Question: I tried to see if anyone had a similar question but had no luck. I've been trying to figure how to build a layout like this:

I've tried a few different layouts initially I thought table might work since it's just a 2 column table with a 2 row table on the left and a 2 x 2 row/column table on the right side, however 'TableLayout' doesn't work how I thought (I couldn't figure out how to add columns). Grid seems to get me close but that only seems to work if I were to do a full grid of Buttons instead of trying to break up the screen into the sections like in the image.
Does anyone have any advice or could point me in the right direction on how something like this could be best achieved?
I don't have enough rep to post the solution but here's a quick version of the code that now looks similar to this layout (only buttons aren't scaled and the title is an image):
'''
<RelativeLayout xmlns:android="http://schemas.android.com/apk/res/android"
xmlns:tools="http://schemas.android.com/tools"
android:layout_width="match_parent"
android:layout_height="match_parent"
tools:context=".MainMenu" >
<ImageButton
android:id="@+id/ImageButton03"
android:layout_width="wrap_content"
android:layout_height="wrap_content"
android:layout_alignParentRight="true"
android:layout_alignParentTop="true"
android:layout_marginRight="19dp"
android:layout_marginTop="27dp"
android:scaleType="fitCenter"
android:src="@drawable/ic_launcher" />
<ImageButton
android:id="@+id/ImageButton01"
android:layout_width="wrap_content"
android:layout_height="wrap_content"
android:layout_alignTop="@+id/ImageButton03"
android:layout_marginRight="108dp"
android:layout_toLeftOf="@+id/ImageButton03"
android:scaleType="fitCenter"
android:src="@drawable/ic_launcher" />
<ImageButton
android:id="@+id/ImageButton02"
android:layout_width="wrap_content"
android:layout_height="wrap_content"
android:layout_alignLeft="@+id/ImageButton01"
android:layout_alignParentBottom="true"
android:layout_marginBottom="29dp"
android:scaleType="fitCenter"
android:src="@drawable/ic_launcher" />
<ImageButton
android:id="@+id/ImageButton04"
android:layout_width="wrap_content"
android:layout_height="wrap_content"
android:layout_alignTop="@+id/ImageButton02"
android:layout_toRightOf="@+id/ImageButton01"
android:scaleType="fitCenter"
android:src="@drawable/ic_launcher" />
<ImageView
android:id="@+id/imageView1"
android:layout_width="wrap_content"
android:layout_height="wrap_content"
android:layout_alignParentLeft="true"
android:layout_alignTop="@+id/ImageButton01"
android:layout_marginLeft="18dp"
android:src="@drawable/ic_launcher" />
<ImageButton
android:id="@+id/ImageButton05"
android:layout_width="wrap_content"
android:layout_height="wrap_content"
android:layout_alignLeft="@+id/imageView1"
android:layout_alignParentBottom="true"
android:layout_marginBottom="14dp"
android:scaleType="fitCenter"
android:src="@drawable/ic_launcher" />
'''
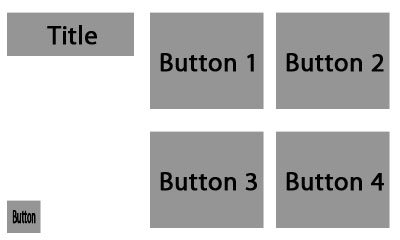
Answer: Here how i designed before I so you figured it out:
'''
<?xml version="1.0" encoding="utf-8"?>
<RelativeLayout xmlns:android="http://schemas.android.com/apk/res/android"
android:layout_width="match_parent"
android:layout_height="match_parent"
android:orientation="vertical" >
<LinearLayout
android:layout_width="300dp"
android:layout_height="match_parent"
android:layout_alignParentRight="true"
android:layout_alignParentTop="true"
android:orientation="vertical" >
<LinearLayout
android:layout_width="match_parent"
android:layout_height="match_parent"
android:layout_weight="1.0"
android:orientation="horizontal" >
<Button
android:id="@+id/button2"
android:layout_width="match_parent"
android:layout_height="match_parent"
android:layout_weight="1.0"
android:text="Button" />
<Button
android:id="@+id/button3"
android:layout_width="match_parent"
android:layout_height="match_parent"
android:layout_weight="1.0"
android:text="Button" />
</LinearLayout>
<LinearLayout
android:layout_width="match_parent"
android:layout_height="match_parent"
android:layout_weight="1.0"
android:orientation="horizontal" >
<Button
android:id="@+id/button5"
android:layout_width="match_parent"
android:layout_height="match_parent"
android:layout_weight="1.0"
android:text="Button" />
<Button
android:id="@+id/button4"
android:layout_width="match_parent"
android:layout_height="match_parent"
android:layout_weight="1.0"
android:text="Button" />
</LinearLayout>
</LinearLayout>
<TextView
android:id="@+id/textView1"
android:layout_width="wrap_content"
android:layout_height="wrap_content"
android:layout_alignParentLeft="true"
android:layout_alignParentTop="true"
android:text="Large Text"
android:textAppearance="?android:attr/textAppearanceLarge" />
<Button
android:id="@+id/button1"
android:layout_width="wrap_content"
android:layout_height="wrap_content"
android:layout_alignParentBottom="true"
android:layout_alignParentLeft="true"
android:text="Button" />
'''